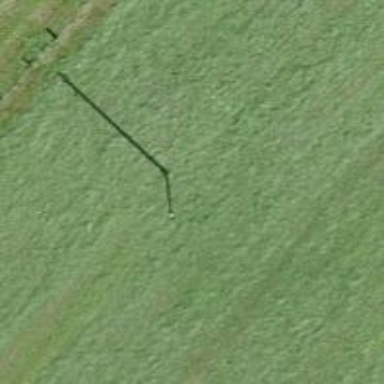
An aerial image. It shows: Power pole.